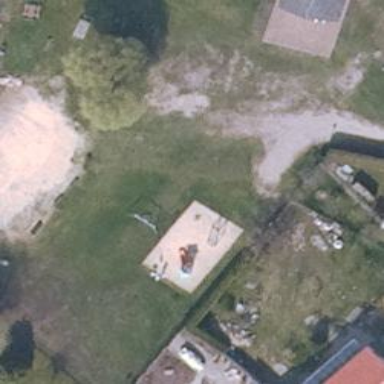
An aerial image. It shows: Playground featuring climbing frame.